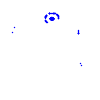
Particle: electron